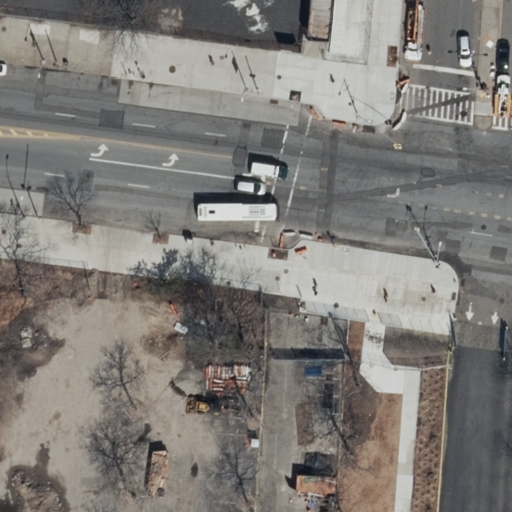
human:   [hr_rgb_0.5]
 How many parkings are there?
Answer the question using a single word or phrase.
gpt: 1

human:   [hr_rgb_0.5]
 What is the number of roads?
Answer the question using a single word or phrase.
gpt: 11

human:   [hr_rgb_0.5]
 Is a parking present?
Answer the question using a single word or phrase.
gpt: yes

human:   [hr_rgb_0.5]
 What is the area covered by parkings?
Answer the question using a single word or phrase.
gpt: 451m2

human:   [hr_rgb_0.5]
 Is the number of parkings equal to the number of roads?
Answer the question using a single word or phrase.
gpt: no

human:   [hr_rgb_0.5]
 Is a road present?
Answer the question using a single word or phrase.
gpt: yes

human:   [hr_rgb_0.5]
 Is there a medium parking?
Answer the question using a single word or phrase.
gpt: yes

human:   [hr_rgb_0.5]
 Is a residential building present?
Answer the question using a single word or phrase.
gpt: no

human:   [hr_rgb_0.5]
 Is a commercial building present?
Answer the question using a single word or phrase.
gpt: no

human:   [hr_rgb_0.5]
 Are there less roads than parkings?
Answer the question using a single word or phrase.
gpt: no

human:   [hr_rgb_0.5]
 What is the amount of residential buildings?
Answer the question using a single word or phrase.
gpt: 0

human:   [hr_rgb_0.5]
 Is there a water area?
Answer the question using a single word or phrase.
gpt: no

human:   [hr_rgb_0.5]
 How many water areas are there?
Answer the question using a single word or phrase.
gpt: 0

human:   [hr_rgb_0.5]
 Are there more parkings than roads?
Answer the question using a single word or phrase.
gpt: no

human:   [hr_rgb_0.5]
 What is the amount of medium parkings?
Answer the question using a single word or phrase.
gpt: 1

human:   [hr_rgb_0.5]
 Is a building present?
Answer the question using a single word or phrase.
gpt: no

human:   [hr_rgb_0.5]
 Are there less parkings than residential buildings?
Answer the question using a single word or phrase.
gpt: no

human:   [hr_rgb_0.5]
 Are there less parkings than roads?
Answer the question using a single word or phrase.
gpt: yes

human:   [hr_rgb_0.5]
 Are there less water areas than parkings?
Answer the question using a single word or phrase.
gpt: yes

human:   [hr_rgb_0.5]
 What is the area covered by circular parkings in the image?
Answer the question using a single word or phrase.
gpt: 0m2

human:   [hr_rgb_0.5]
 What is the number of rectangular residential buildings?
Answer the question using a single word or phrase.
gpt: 0

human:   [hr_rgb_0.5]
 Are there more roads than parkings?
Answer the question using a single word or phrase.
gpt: yes

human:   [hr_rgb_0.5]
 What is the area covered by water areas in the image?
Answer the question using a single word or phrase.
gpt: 0m2

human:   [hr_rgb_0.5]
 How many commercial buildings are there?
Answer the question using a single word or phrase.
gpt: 0

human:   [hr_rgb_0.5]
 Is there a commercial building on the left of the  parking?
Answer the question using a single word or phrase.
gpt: no

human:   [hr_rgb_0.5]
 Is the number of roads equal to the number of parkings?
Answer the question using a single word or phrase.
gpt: no

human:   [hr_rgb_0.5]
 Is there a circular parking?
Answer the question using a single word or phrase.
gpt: no

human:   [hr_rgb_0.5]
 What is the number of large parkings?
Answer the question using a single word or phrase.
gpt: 0

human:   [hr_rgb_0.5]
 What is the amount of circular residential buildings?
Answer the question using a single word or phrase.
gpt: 0

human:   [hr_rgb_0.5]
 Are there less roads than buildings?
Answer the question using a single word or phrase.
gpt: no

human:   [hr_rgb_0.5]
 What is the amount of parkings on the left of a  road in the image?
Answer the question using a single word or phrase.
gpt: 1

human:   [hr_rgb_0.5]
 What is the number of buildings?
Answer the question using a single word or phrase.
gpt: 0

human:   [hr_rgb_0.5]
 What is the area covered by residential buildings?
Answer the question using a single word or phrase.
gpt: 0m2

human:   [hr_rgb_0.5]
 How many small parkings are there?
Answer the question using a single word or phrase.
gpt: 0

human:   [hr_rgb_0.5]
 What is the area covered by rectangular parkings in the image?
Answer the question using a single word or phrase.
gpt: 451m2

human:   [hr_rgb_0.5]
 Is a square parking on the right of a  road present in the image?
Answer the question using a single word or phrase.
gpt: no

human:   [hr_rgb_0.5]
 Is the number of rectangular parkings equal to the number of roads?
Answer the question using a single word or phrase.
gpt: no

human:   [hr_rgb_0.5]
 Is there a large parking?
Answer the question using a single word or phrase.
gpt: no

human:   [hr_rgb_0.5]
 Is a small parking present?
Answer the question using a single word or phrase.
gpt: no

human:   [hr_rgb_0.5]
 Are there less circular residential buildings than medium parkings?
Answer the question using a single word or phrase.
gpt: yes

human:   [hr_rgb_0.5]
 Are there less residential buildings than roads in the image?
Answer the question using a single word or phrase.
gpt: yes

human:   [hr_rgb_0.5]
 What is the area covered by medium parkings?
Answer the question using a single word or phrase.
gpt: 451m2

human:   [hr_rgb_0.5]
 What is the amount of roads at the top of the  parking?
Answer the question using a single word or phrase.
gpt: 11

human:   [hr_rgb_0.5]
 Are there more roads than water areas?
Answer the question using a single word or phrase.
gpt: yes

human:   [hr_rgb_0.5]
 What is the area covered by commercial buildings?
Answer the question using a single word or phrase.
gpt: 0m2

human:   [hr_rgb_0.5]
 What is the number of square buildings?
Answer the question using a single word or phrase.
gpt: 0

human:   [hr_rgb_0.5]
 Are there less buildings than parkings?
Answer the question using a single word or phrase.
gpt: yes

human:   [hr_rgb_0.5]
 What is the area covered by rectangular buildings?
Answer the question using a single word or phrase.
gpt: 0m2

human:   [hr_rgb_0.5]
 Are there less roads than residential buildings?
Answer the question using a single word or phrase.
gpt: no

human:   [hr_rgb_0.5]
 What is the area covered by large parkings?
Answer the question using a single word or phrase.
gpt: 0m2

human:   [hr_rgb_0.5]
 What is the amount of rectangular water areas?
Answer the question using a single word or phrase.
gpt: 0

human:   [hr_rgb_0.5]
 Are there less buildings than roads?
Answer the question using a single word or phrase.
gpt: yes

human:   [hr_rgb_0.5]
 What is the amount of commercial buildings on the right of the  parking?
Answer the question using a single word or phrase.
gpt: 0

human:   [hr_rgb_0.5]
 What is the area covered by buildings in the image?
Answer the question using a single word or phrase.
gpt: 0m2

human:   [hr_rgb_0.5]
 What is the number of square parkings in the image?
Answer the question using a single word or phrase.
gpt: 0

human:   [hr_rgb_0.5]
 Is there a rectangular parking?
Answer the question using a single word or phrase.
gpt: yes

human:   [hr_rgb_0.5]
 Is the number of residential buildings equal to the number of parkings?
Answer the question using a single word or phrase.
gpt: no

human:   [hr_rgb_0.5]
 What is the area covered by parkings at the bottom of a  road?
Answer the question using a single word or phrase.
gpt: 451m2

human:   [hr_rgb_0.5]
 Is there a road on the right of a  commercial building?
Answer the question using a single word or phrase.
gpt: no

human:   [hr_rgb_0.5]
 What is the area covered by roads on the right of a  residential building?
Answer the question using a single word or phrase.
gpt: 0m2

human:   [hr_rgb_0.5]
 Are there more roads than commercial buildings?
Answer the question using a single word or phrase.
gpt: yes

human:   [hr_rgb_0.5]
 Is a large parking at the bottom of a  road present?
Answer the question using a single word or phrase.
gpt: no

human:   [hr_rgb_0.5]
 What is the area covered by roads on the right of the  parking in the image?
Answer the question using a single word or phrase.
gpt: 0m2

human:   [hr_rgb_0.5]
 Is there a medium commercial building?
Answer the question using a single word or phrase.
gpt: no